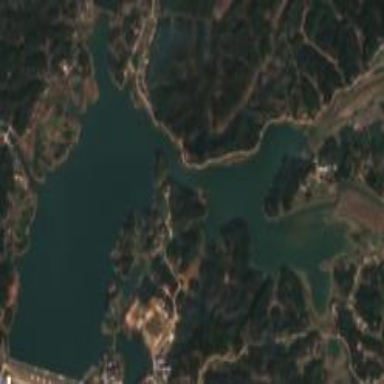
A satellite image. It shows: Reservoir surrounded by water.